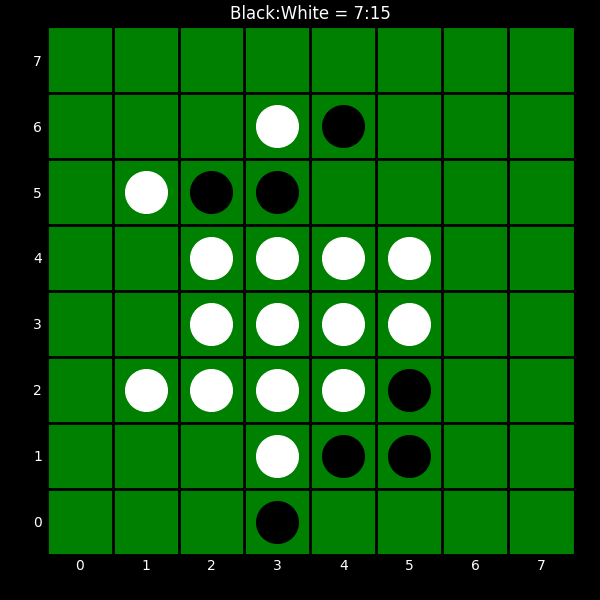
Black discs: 7
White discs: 15